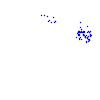
Particle: electron